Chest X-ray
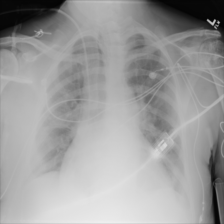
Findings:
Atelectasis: negative
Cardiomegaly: negative
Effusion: negative
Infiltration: negative
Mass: negative
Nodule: negative
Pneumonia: negative
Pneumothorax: negative
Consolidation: negative
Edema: negative
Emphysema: negative
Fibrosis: negative
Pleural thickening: negative
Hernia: negative